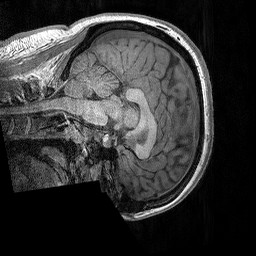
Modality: T1w
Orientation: sagittal
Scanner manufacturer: siemens
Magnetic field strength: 3 T
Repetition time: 2.3 s
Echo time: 0.00298 s